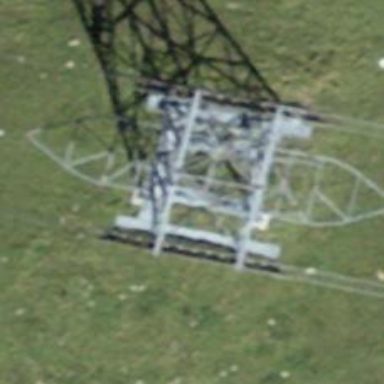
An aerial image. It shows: Pylon used for aerialway.